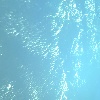
Label: water